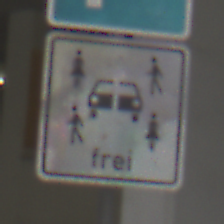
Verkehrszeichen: CarsharingfahrzeugeFrei
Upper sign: Parken
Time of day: Midday
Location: Roofed (Urban)
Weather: Overcast
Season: NotSpecified
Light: Artificial